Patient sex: M
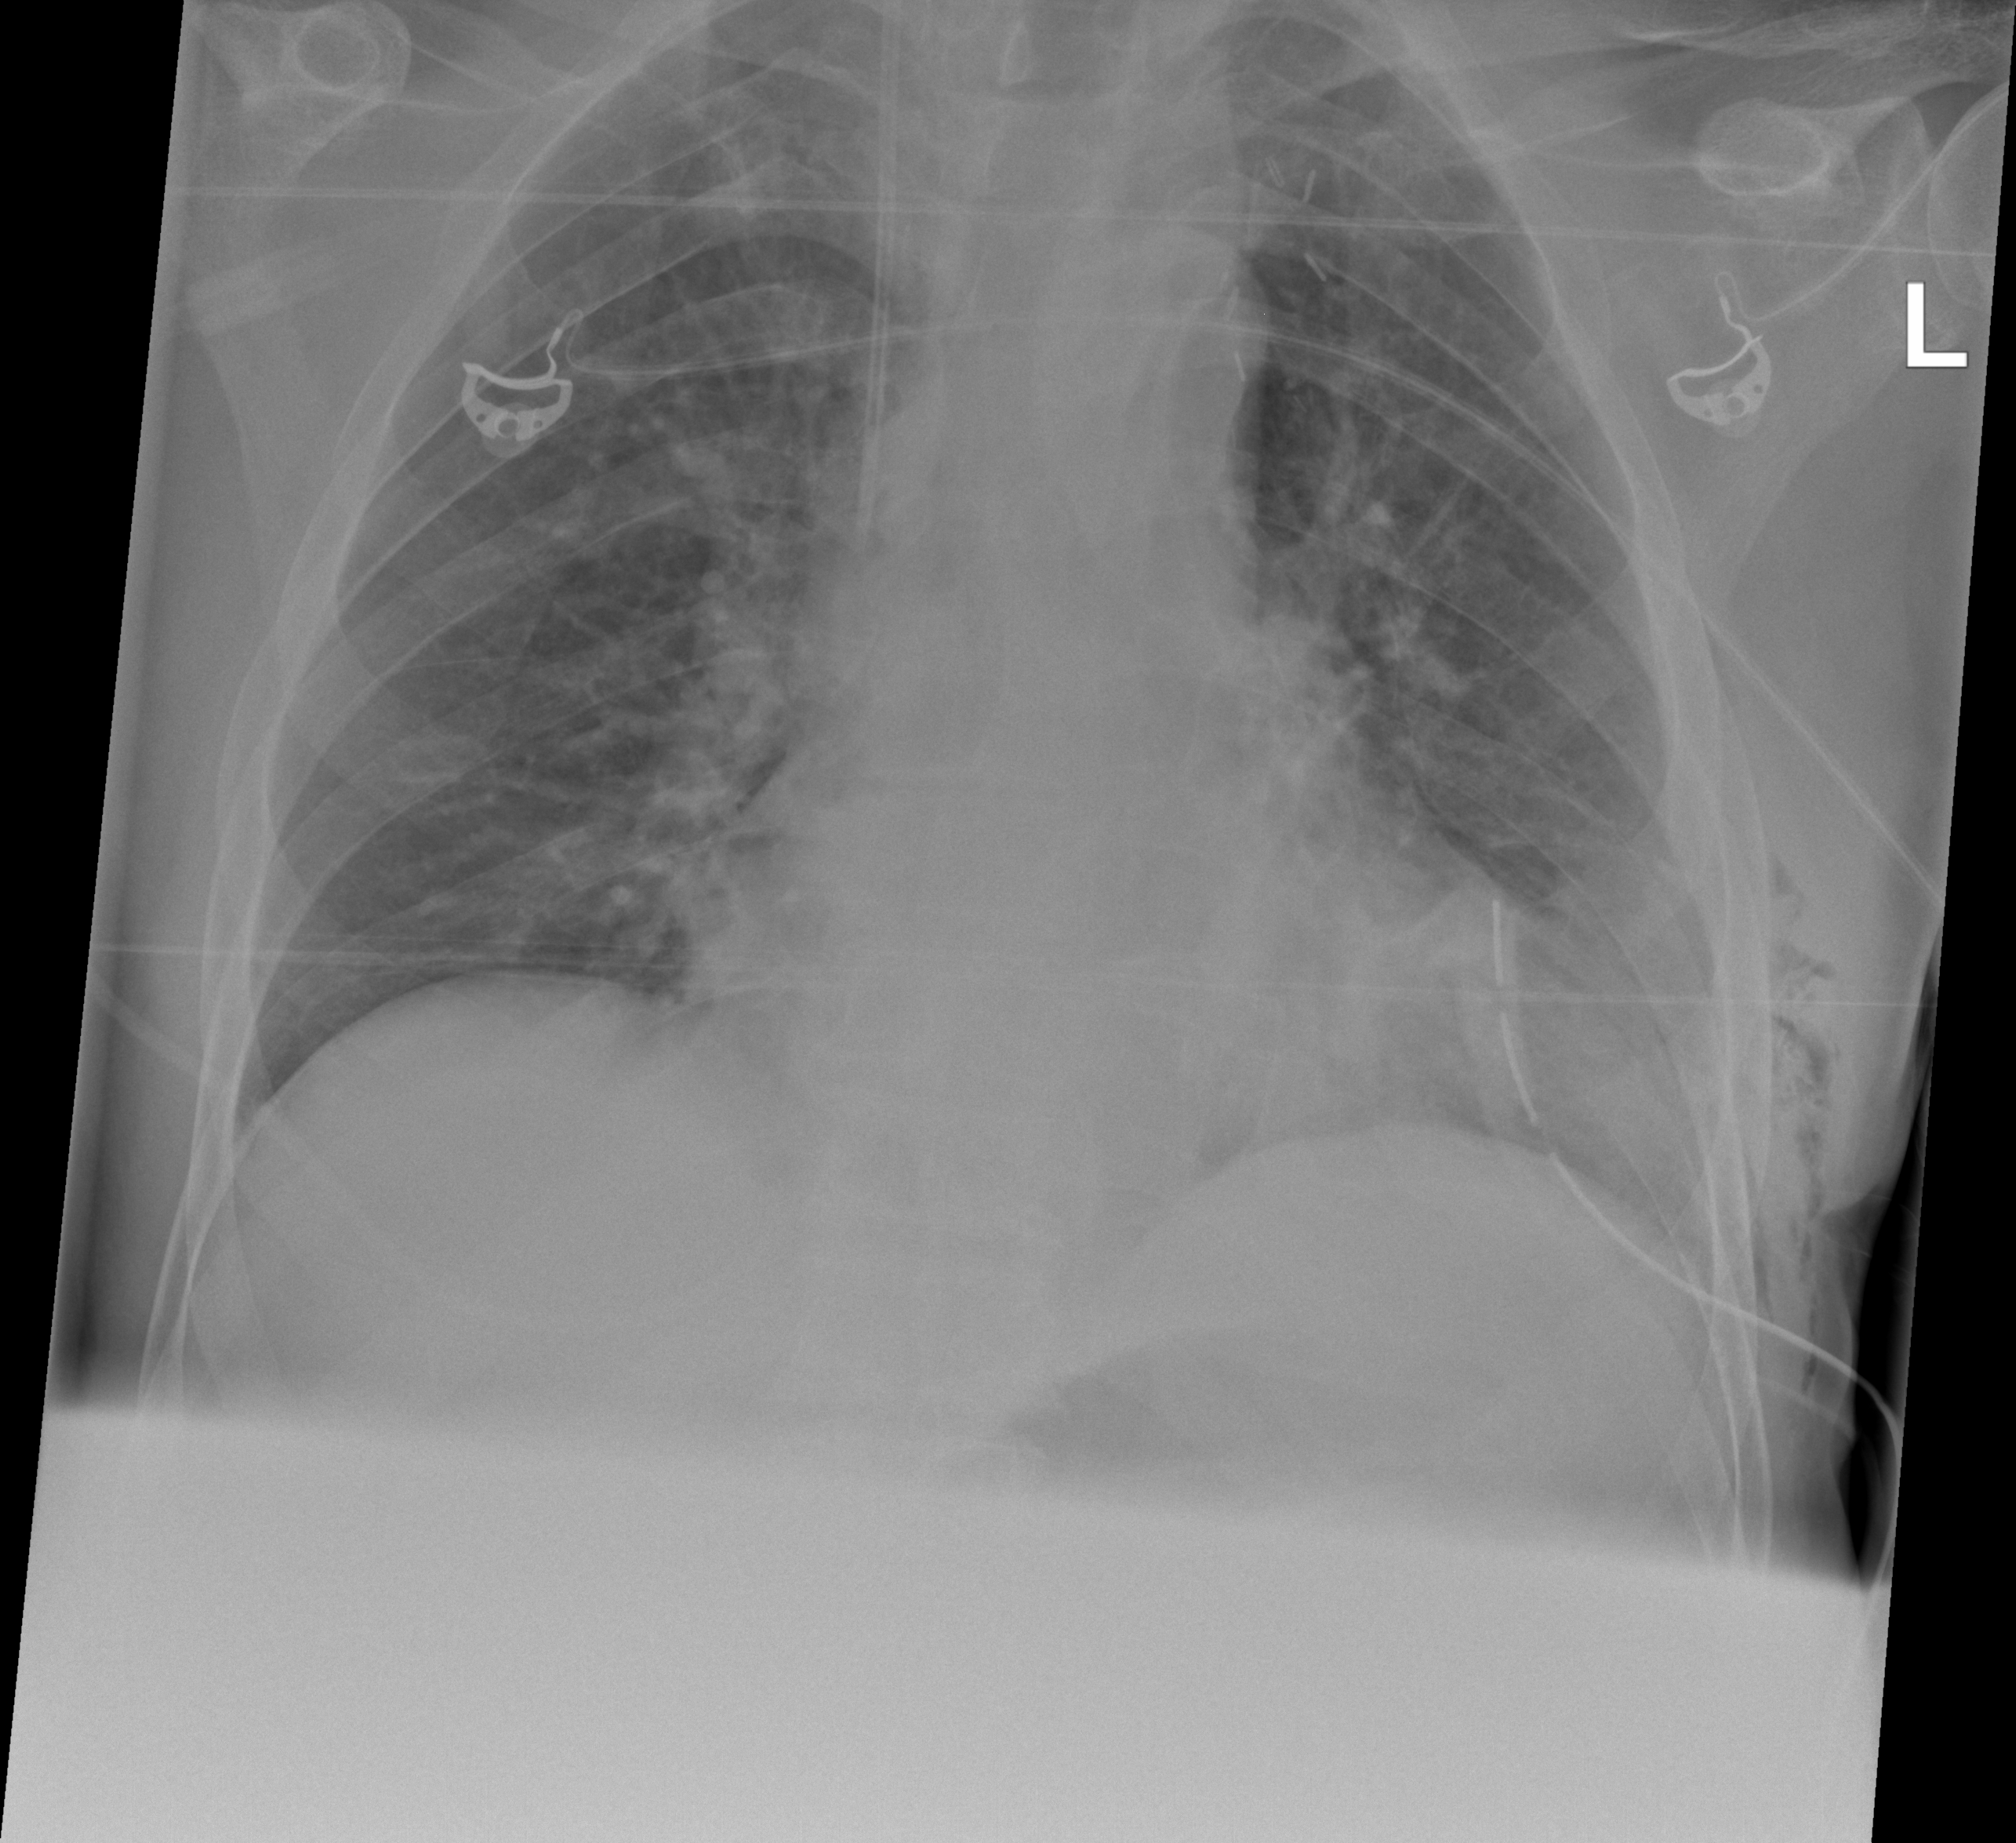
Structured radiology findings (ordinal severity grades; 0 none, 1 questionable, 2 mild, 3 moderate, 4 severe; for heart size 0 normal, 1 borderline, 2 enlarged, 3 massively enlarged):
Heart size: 2
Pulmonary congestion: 2
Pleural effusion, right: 0
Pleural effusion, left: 0
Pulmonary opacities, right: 0
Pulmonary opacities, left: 0
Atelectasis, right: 0
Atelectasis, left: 2